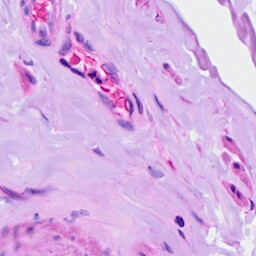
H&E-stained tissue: Ovarian